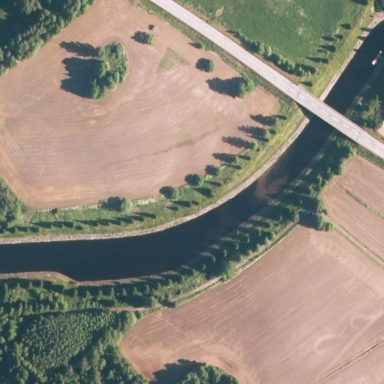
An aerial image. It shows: Canal with water flowing through it.